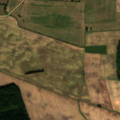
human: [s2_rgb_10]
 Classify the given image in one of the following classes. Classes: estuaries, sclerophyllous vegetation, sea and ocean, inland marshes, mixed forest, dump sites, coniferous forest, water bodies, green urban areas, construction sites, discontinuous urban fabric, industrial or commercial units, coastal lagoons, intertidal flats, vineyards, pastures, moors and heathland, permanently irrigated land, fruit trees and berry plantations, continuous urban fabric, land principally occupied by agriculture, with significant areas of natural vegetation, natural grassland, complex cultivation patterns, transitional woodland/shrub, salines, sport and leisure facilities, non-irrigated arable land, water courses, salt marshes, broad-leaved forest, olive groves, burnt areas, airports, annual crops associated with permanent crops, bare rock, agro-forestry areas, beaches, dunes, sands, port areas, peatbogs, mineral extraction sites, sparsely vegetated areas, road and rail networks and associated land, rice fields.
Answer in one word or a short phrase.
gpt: non-irrigated arable land, complex cultivation patterns, broad-leaved forest